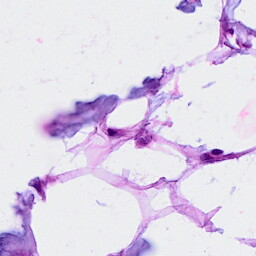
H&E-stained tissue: Breast